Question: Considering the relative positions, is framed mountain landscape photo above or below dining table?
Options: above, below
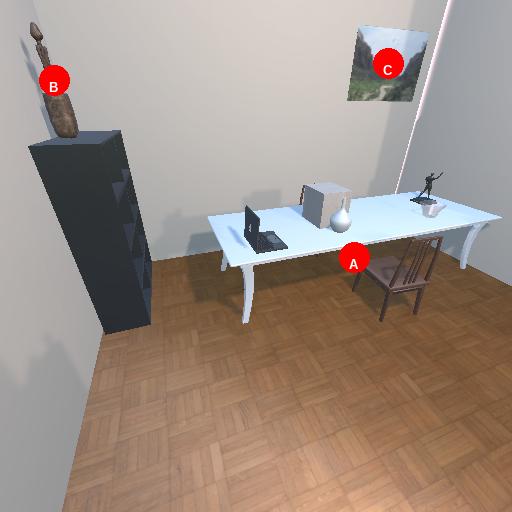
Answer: above